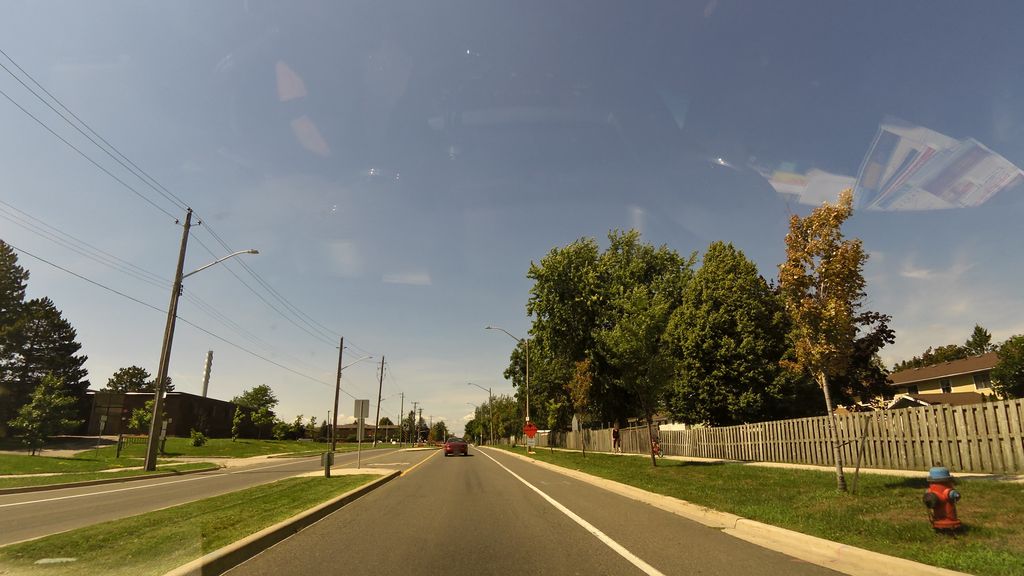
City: hamilton